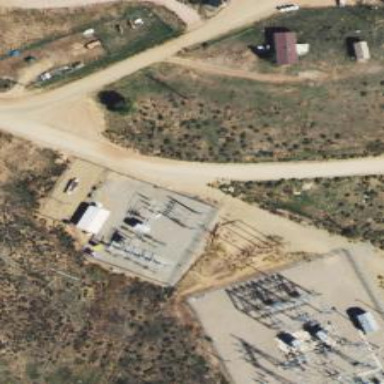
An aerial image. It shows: Substation surrounded by fence.